Question: I am having trouble with one a custom ListCellRenderer on a JList. When there is only 1 item in the List the cell is displayed correctly, but when there is more than 1 item, each cell seams to be painted with the content of all cells overlapping each other, like this:

My CellRenderer looks like this:
'''
public class SendungsCellRenderer extends JPanel implements ListCellRenderer {
private EmptyBorder eb = new EmptyBorder(5, 2, 5, 2);
private LineBorder lb = new LineBorder(new Color(255,255,255), 5);
@Override
public Component getListCellRendererComponent(JList list, Object value,
int index, boolean isSelected, boolean cellHasFocus) {
uiSendungsbutton p = (uiSendungsbutton) value;
if(isSelected){
this.setBackground(new Color(200,200,250));
this.setBorder(new CompoundBorder(lb, new StrokeBorder(new BasicStroke())));
}else{
this.setBackground(new Color(252,252,252));
this.setBorder(lb);
}
this.setLayout(p.getLayout());
this.add(p.getNamePnl(),BorderLayout.NORTH);
this.add(p.getKdnrPnl(), BorderLayout.CENTER);
return this;
}
}
'''
and it is set using
'''
list_Sendung = new JList(getSendungen().toArray());
list_Sendung.setVisibleRowCount(1);
list_Sendung.setValueIsAdjusting(true);
list_Sendung.setSelectionMode(ListSelectionModel.SINGLE_SELECTION);
list_Sendung.setCellRenderer(new SendungsCellRenderer());
'''
The method 'getSendungen()' returns an ArrayList of 'uiSendungsbutton'.
How do I get the JList to display each item in a cell of its own correctly?
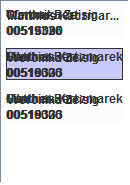
Answer: The problem is that the same cell renderer is being used for all cells, and for each new cell, you add the components to 'this' again. To fix this problem, remove all components from 'this' each time, using 'removeAll'. Your code would look like this after it was fixed:
'''
public class SendungsCellRenderer extends JPanel implements ListCellRenderer {
private EmptyBorder eb = new EmptyBorder(5, 2, 5, 2);
private LineBorder lb = new LineBorder(new Color(255,255,255), 5);
@Override
public Component getListCellRendererComponent(JList list, Object value,
int index, boolean isSelected, boolean cellHasFocus) {
this.removeAll();
uiSendungsbutton p = (uiSendungsbutton) value;
if(isSelected){
this.setBackground(new Color(200,200,250));
this.setBorder(new CompoundBorder(lb, new StrokeBorder(new BasicStroke())));
}else{
this.setBackground(new Color(252,252,252));
this.setBorder(lb);
}
this.setLayout(p.getLayout());
this.add(p.getNamePnl(),BorderLayout.NORTH);
this.add(p.getKdnrPnl(), BorderLayout.CENTER);
return this;
}
}
'''